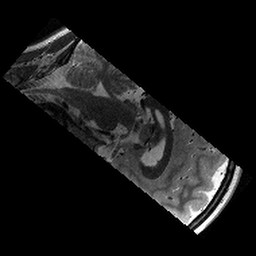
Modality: T2w
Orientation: sagittal
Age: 10
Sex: male
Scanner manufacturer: siemens
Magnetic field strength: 3 T
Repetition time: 9.23 s
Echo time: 0.067 s